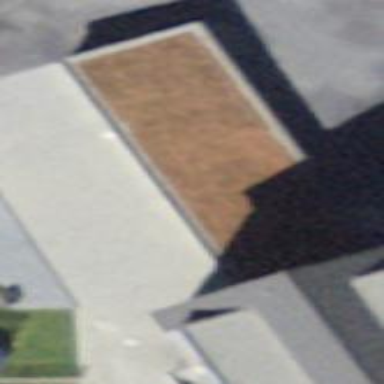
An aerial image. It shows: Building.